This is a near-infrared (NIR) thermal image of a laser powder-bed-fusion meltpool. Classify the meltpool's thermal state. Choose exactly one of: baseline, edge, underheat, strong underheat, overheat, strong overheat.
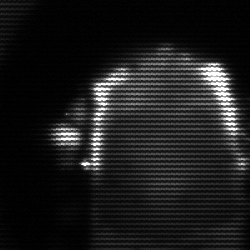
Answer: baseline